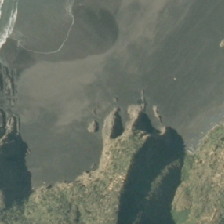
Land cover: low_producing_grassland